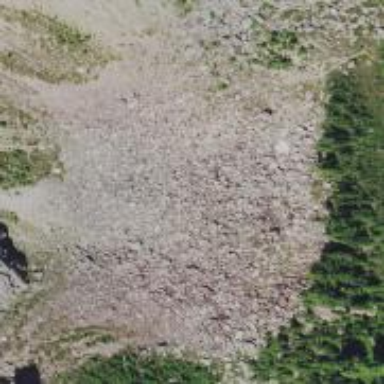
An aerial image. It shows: Natural scree.